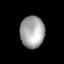
Tissue: lung
Cell type: Endothelial cells
Senescence score: 0.6519
Nuclear area (px): 758
Mean DAPI intensity: 164.956